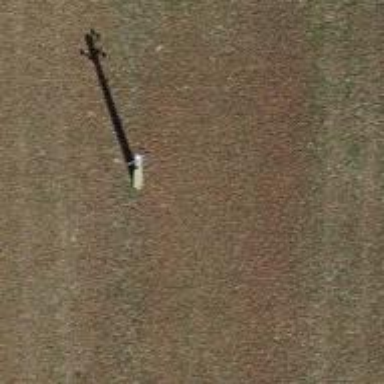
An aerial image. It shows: Power pole.